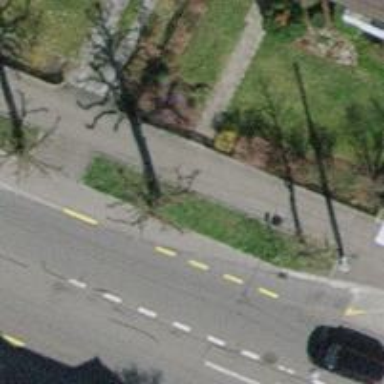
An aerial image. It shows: Avenue of trees.